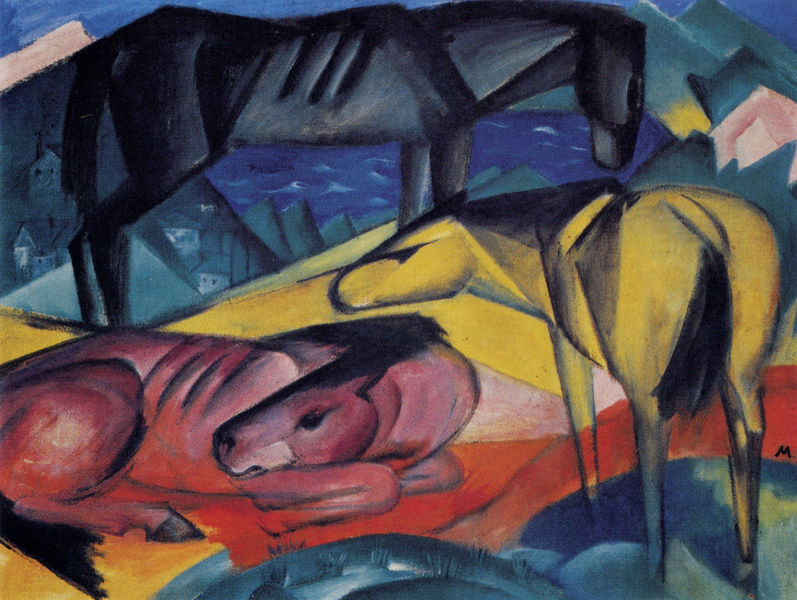
Titel: Drei Pferde
Künstler: Franz Marc
Standort: Berlin
Institution: (Privatbesitz)
Schlagwörter: berg, blau, gemälde, gruppe, himmel, meer, schatten, wasser, gelb, landschaft, ocker, see, stadt, abend, bunt, fenster, licht, nacht, schwarz, gras, haus, hund, rot, tiere, wiese, expressionismus, malerei, stehen, tot, signatur, öl, gräser, häuser, hügel, stehend, drei, pflanzen, rosa, pferd, pferde, reiter, mähne, schwanz, schweif, wellen, papier, liegen, schlafend, abstrakt, berge, farben, gebirge, sonnenlicht, dorf, formen, sonnenuntergang, linien, rast, seitenansicht, liegend, katze, eckig, linie, paul, arsch, rippen, form, franz, rückansicht, ross, elend, schwänze, schweife, bergrücken, rösser, blauer reiter, klee, chagall, blauer, wolkenhimmel, ruhend, franz marc, marc, häsuer, kantig, blaues pferd, stehendes pferd, bergkuppe, maleirei, pferdeschweif, sdf, pferdemarc